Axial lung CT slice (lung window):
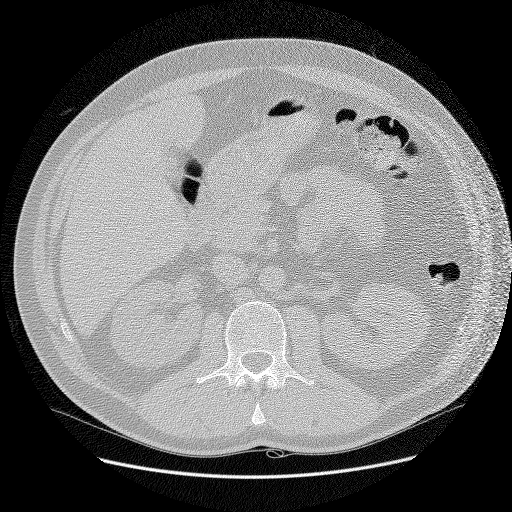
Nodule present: no